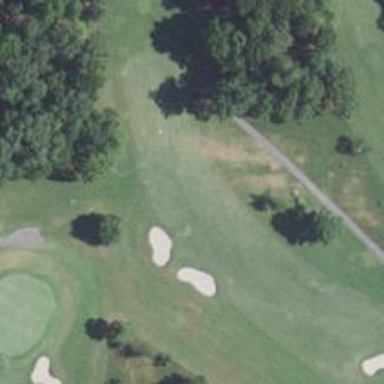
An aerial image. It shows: Golf hole.